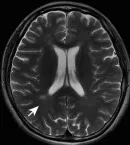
Magnetic Resonance Imaging Findings. At first recurrence, MRI demonstrated multiple lesions in the brain.
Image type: radiology (mri)